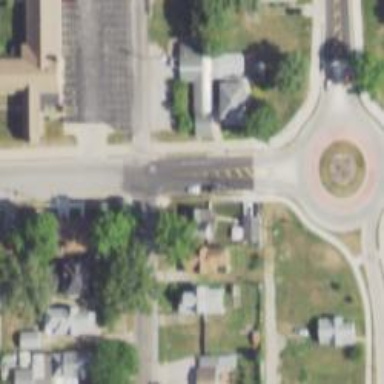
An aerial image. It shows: Unmarked road crossing.